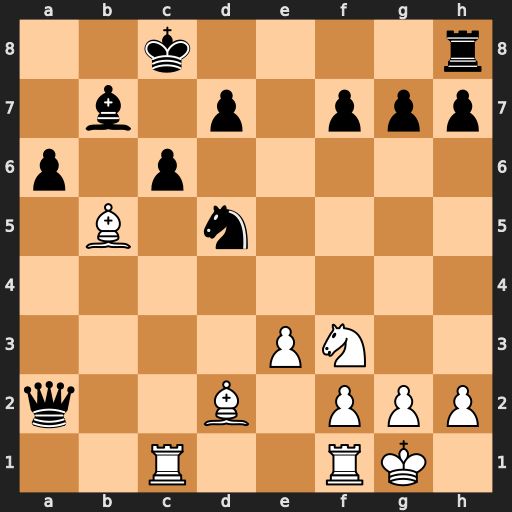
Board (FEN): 2k4r/1b1p1ppp/p1p5/1B1n4/8/4PN2/q2B1PPP/2R2RK1
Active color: w
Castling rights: -
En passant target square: -
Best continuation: Bc4 Qa3 Bxd5